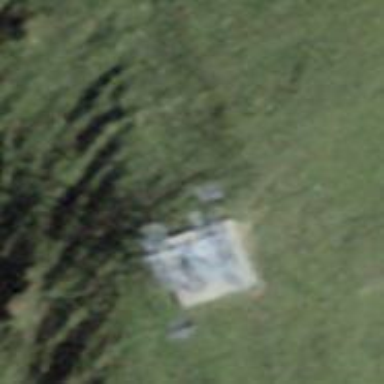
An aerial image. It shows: Pylon for aerialway.